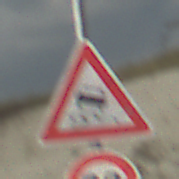
Verkehrszeichen: SchleuderOderRutschgefahr
Zusatzzeichen unten: Geschwindigkeit80
Umgebung: Outdoor, Beach
Tageszeit: MorningAfternoon
Wetter: PartlyCloudy
Licht: Natural
Jahreszeit: NotSpecified
Kontrast: HighContrast